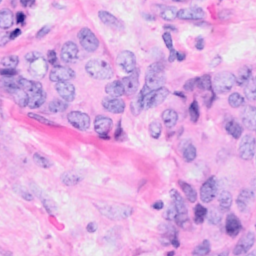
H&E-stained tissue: Breast